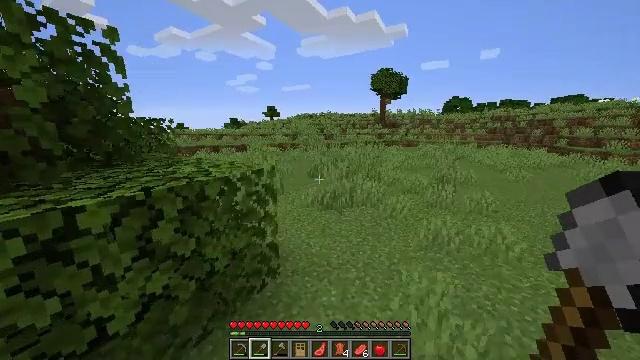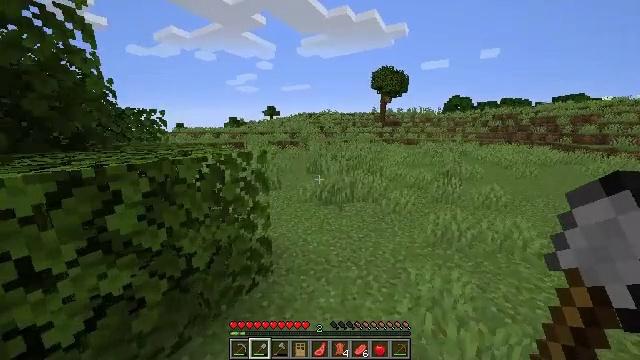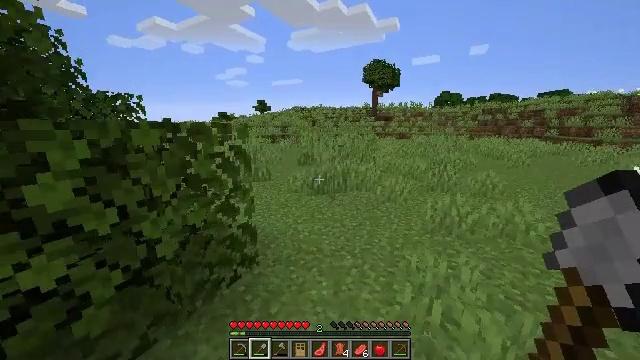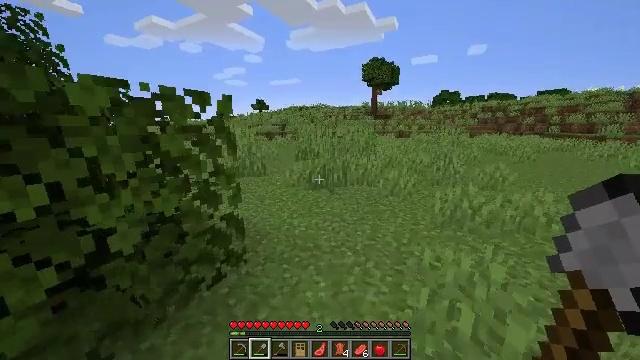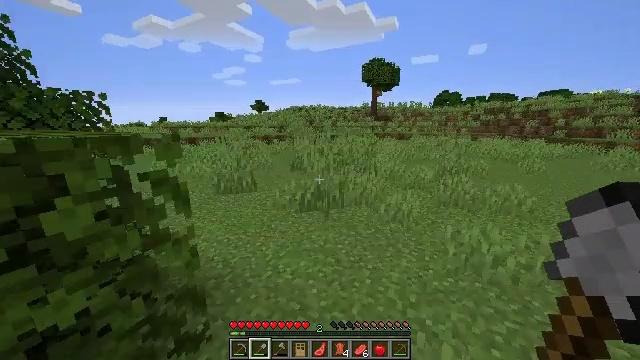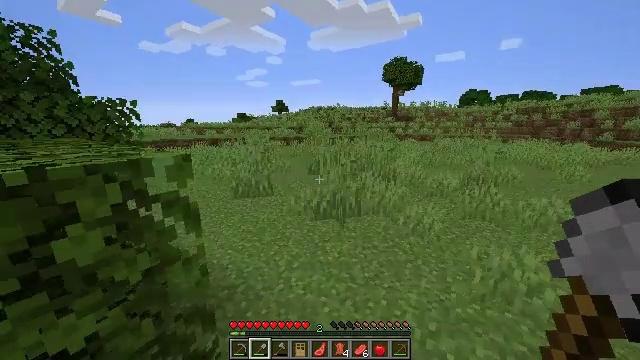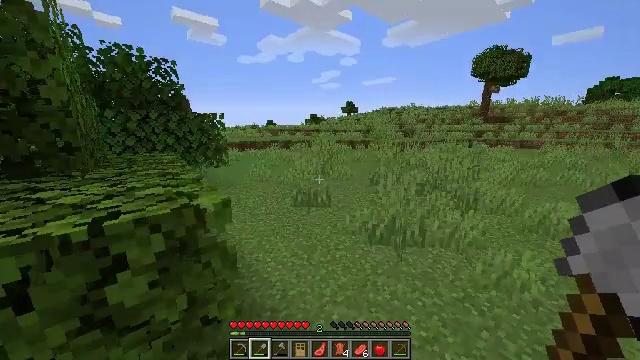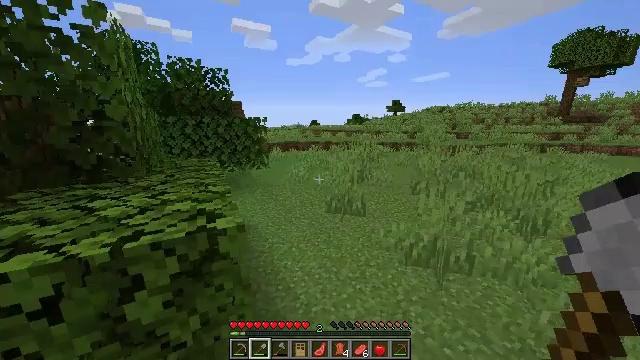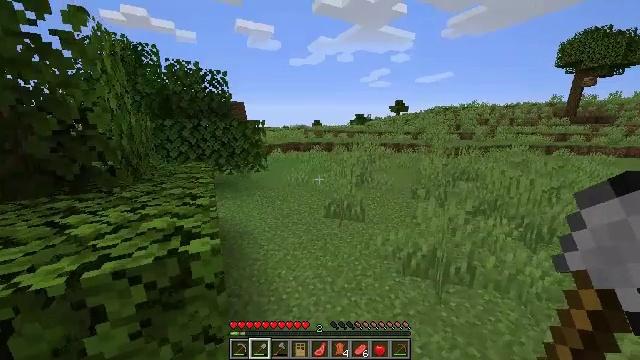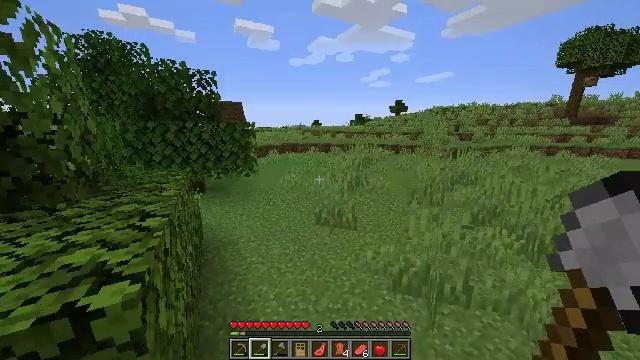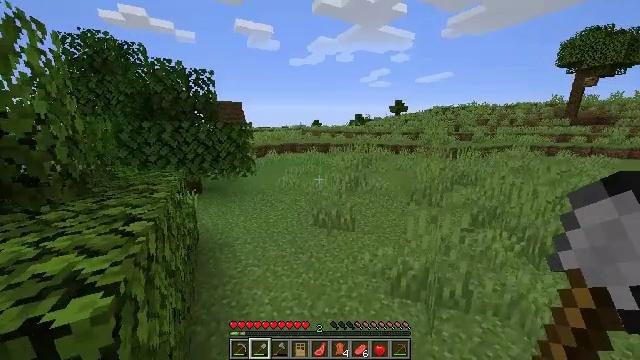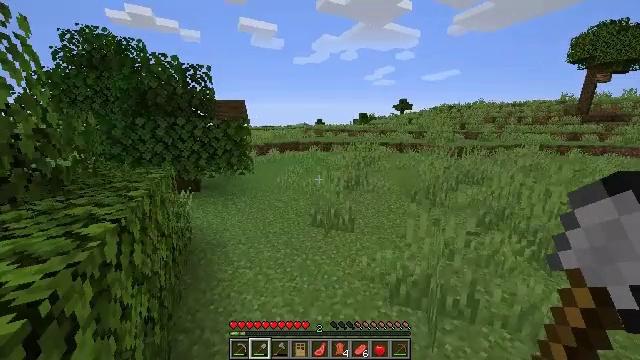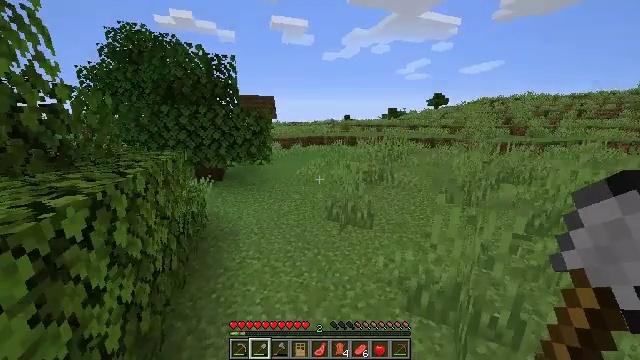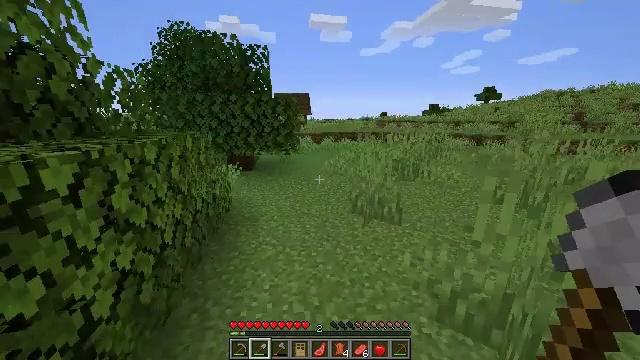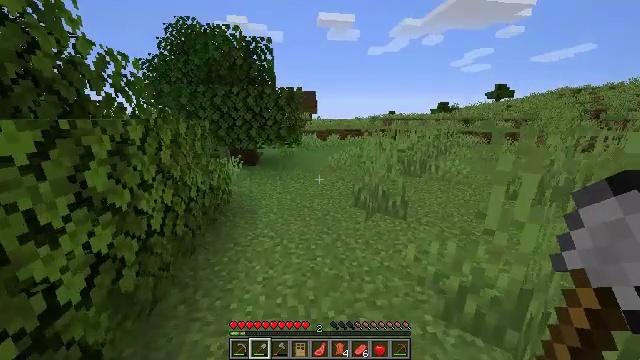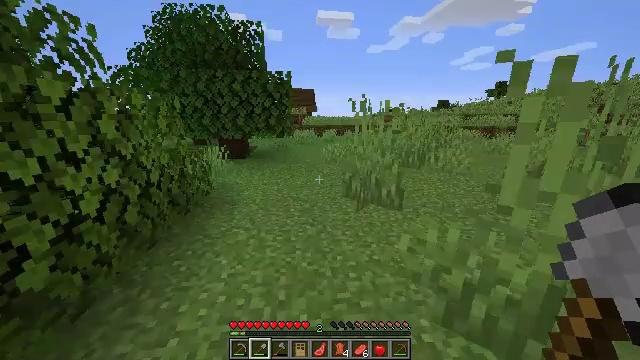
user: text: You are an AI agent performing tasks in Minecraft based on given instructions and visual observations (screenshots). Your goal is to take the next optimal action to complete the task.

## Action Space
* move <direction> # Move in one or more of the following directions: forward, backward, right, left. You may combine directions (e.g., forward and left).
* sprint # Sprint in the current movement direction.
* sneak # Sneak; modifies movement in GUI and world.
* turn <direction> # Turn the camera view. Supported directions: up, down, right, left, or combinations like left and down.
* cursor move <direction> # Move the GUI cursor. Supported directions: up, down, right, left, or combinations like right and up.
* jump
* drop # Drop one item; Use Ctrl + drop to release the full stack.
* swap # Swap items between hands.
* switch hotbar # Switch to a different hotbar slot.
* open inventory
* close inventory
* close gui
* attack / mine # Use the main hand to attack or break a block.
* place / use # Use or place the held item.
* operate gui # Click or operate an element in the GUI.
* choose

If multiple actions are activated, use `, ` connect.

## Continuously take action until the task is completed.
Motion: motion action
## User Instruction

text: craft item air
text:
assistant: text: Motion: move forward, jump
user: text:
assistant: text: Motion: move forward, turn right and down, jump
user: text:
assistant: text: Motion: move forward and move right, jump
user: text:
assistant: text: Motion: move forward and move right, jump
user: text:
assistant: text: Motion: move forward and move right, turn left, jump
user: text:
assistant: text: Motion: move forward, turn left, jump
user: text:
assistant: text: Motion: move forward, turn left, jump
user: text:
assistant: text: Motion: move forward, jump
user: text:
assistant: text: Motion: move forward, jump
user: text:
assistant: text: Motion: move forward, jump
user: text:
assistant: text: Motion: move forward, turn left, jump
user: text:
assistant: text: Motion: move forward, turn left, jump
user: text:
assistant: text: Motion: move forward, turn left, jump
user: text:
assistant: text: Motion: move forward, turn left, jump
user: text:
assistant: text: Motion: move forward, jump
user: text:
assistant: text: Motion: move forward, jump
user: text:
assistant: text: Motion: move forward, jump
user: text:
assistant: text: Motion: move forward, jump
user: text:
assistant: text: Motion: move forward, jump
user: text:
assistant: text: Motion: move forward, jump
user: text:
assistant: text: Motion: move forward, jump
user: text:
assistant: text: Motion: move forward, jump
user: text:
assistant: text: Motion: move forward, jump
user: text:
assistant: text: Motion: move forward, jump
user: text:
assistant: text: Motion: move forward, jump
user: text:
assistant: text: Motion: move forward, jump
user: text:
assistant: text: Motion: move forward, jump
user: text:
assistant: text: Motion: move forward, turn left and up, jump
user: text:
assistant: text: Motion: move forward, turn up, jump
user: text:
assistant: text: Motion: move forward, jump